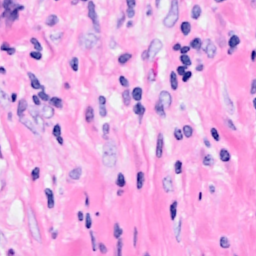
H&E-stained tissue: Breast